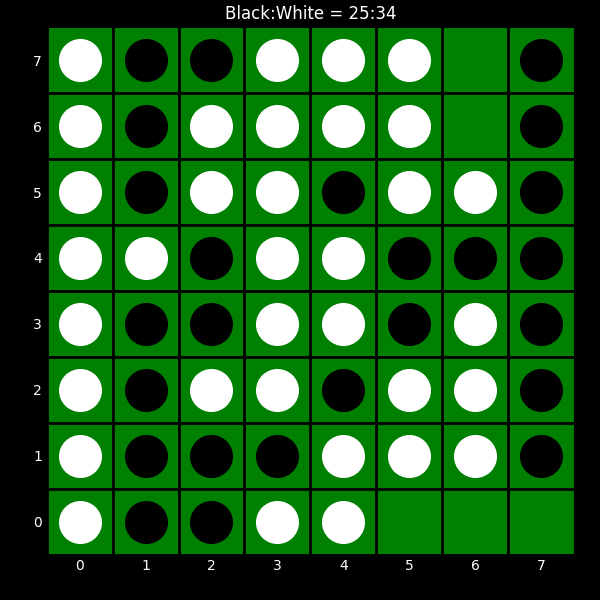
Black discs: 25
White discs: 34